Aerial crown-view tile of a tropical tree (Barro Colorado Island, Panama), acquired 20250124:
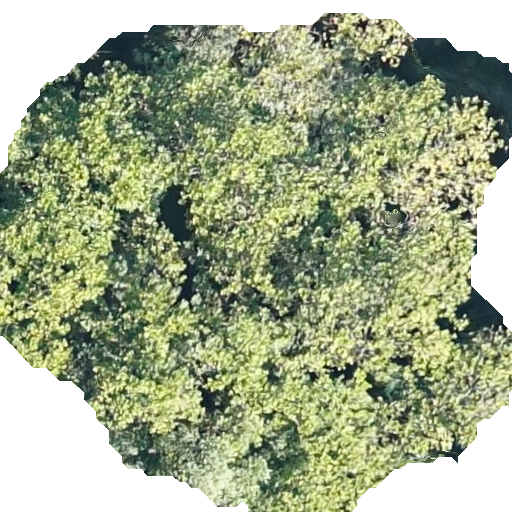
Species: Anacardium excelsum
GBIF accepted scientific name: Anacardium excelsum
Crown area: 319.587 m²